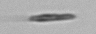
Label: fiber